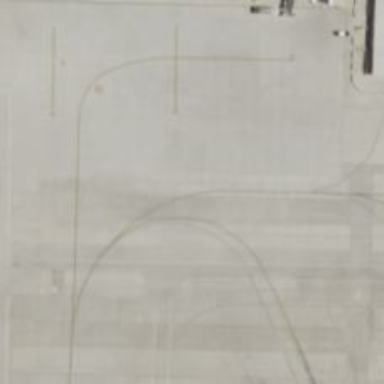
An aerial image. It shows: Image of taxiway at airport.